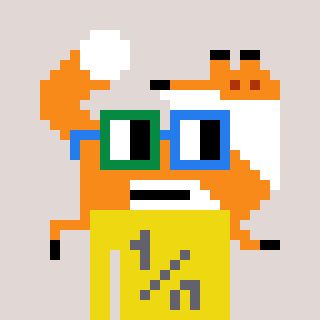
a pixel art character with square green and blue glasses, a fox-shaped head and a yellow-colored body on a warm background